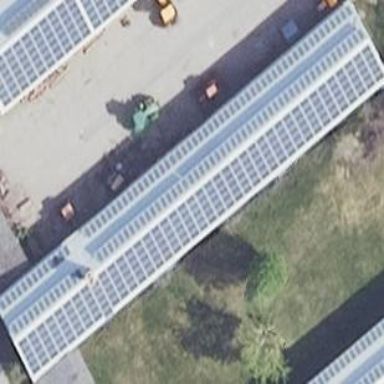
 featuring small solar photovoltaic panel generator with grey-colored roof. The solar panel generator is designed with photovoltaic method and oriented along the roof."